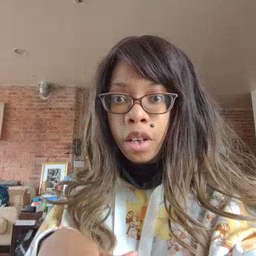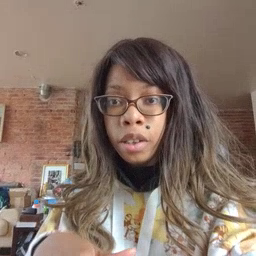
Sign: bad